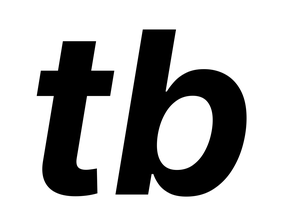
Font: Inter-Italic_Bold_Italic